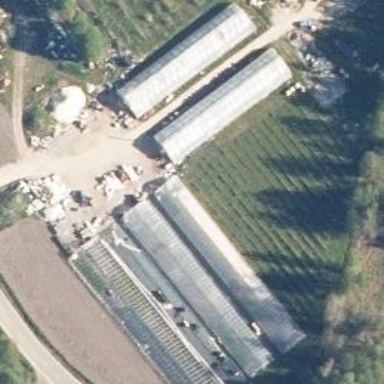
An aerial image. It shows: Farmyard area.